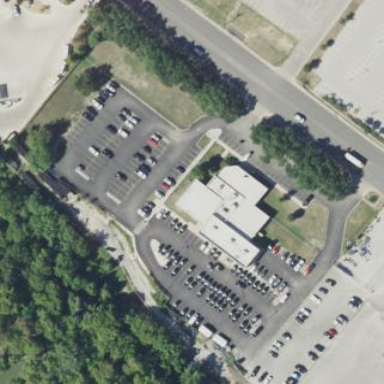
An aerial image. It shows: Police facility.